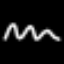
Label: squiggle